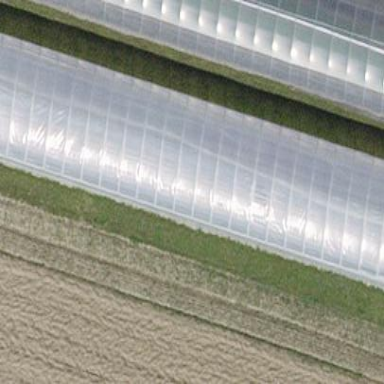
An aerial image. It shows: Greenhouse.